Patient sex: M
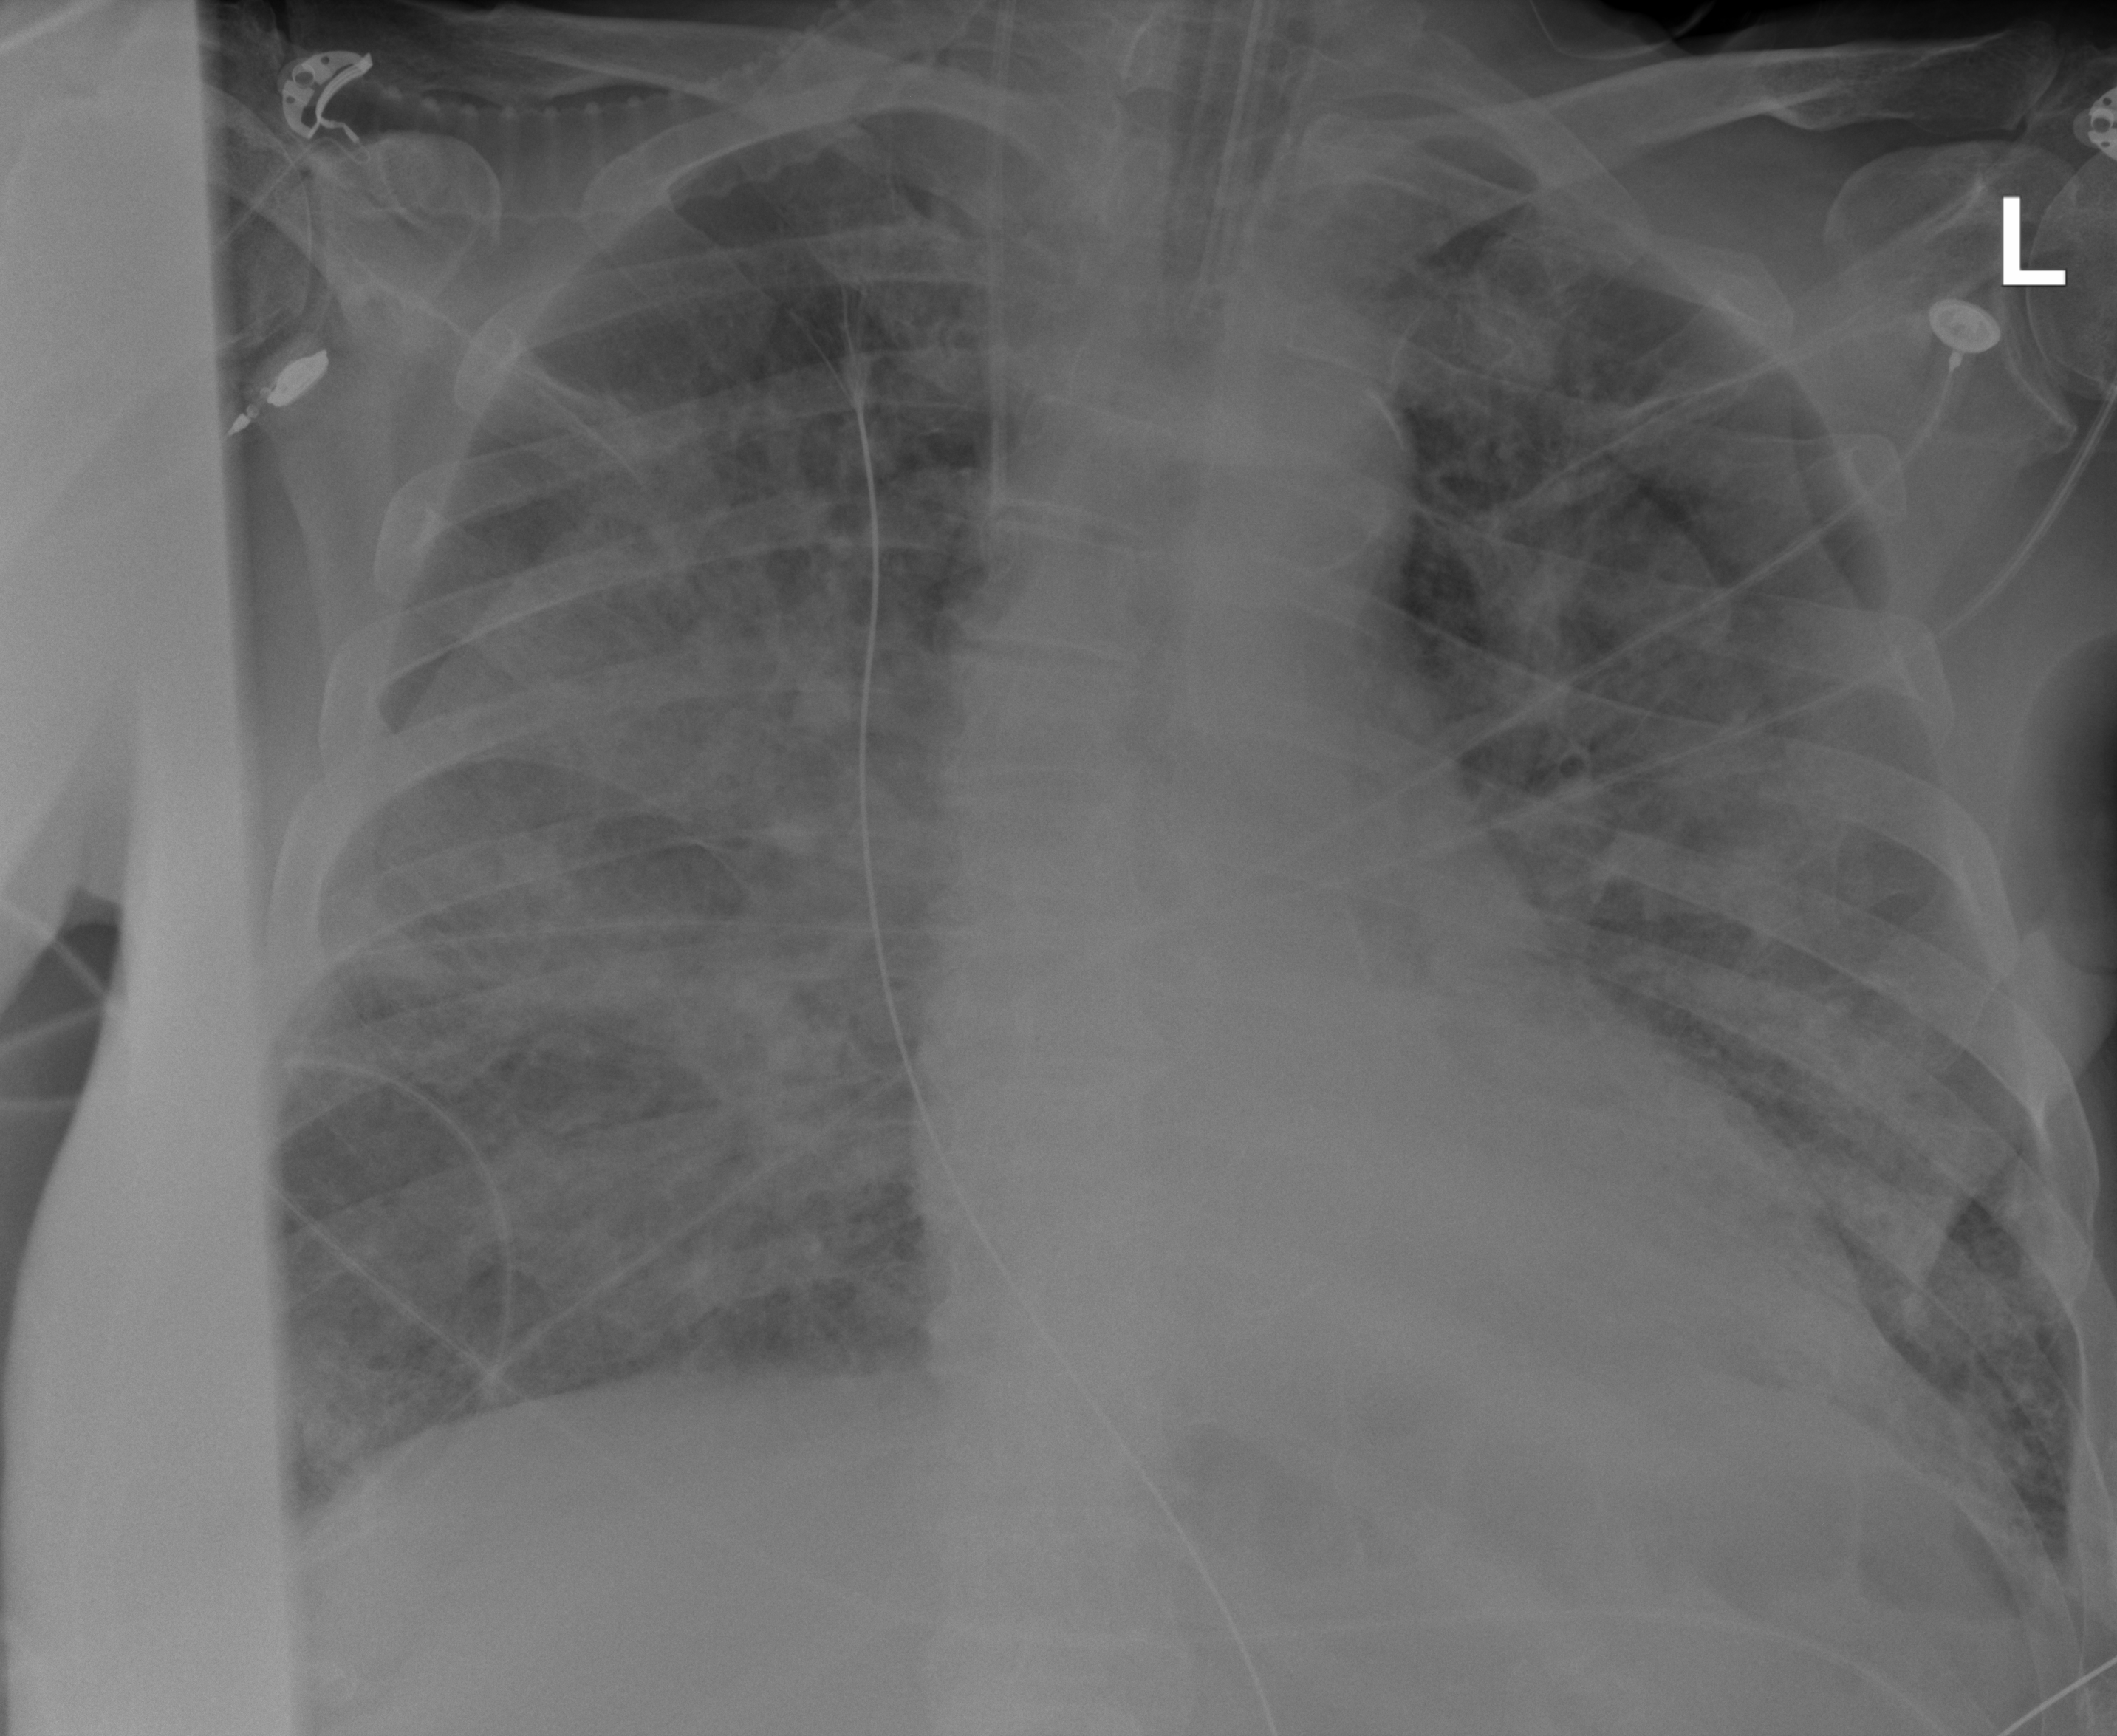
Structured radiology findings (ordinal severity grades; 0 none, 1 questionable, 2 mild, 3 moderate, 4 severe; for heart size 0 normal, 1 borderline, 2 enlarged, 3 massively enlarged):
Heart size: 2
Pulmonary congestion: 3
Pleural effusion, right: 0
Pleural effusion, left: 0
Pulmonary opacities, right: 3
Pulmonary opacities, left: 2
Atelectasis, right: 2
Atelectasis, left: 2